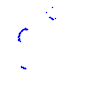
Particle: kaon